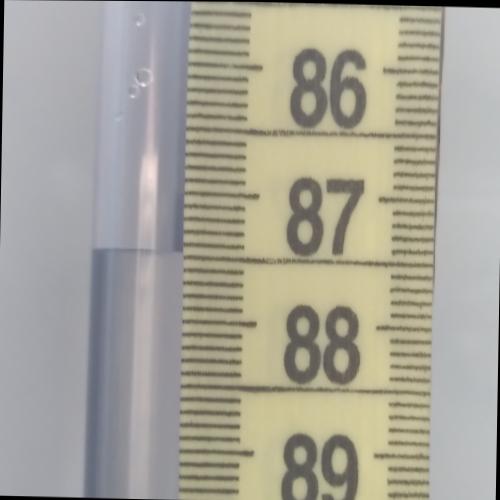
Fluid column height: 87.5 cm